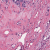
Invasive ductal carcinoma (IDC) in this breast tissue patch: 0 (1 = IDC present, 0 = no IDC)